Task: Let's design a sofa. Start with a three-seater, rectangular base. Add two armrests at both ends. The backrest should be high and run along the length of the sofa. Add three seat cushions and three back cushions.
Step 131:
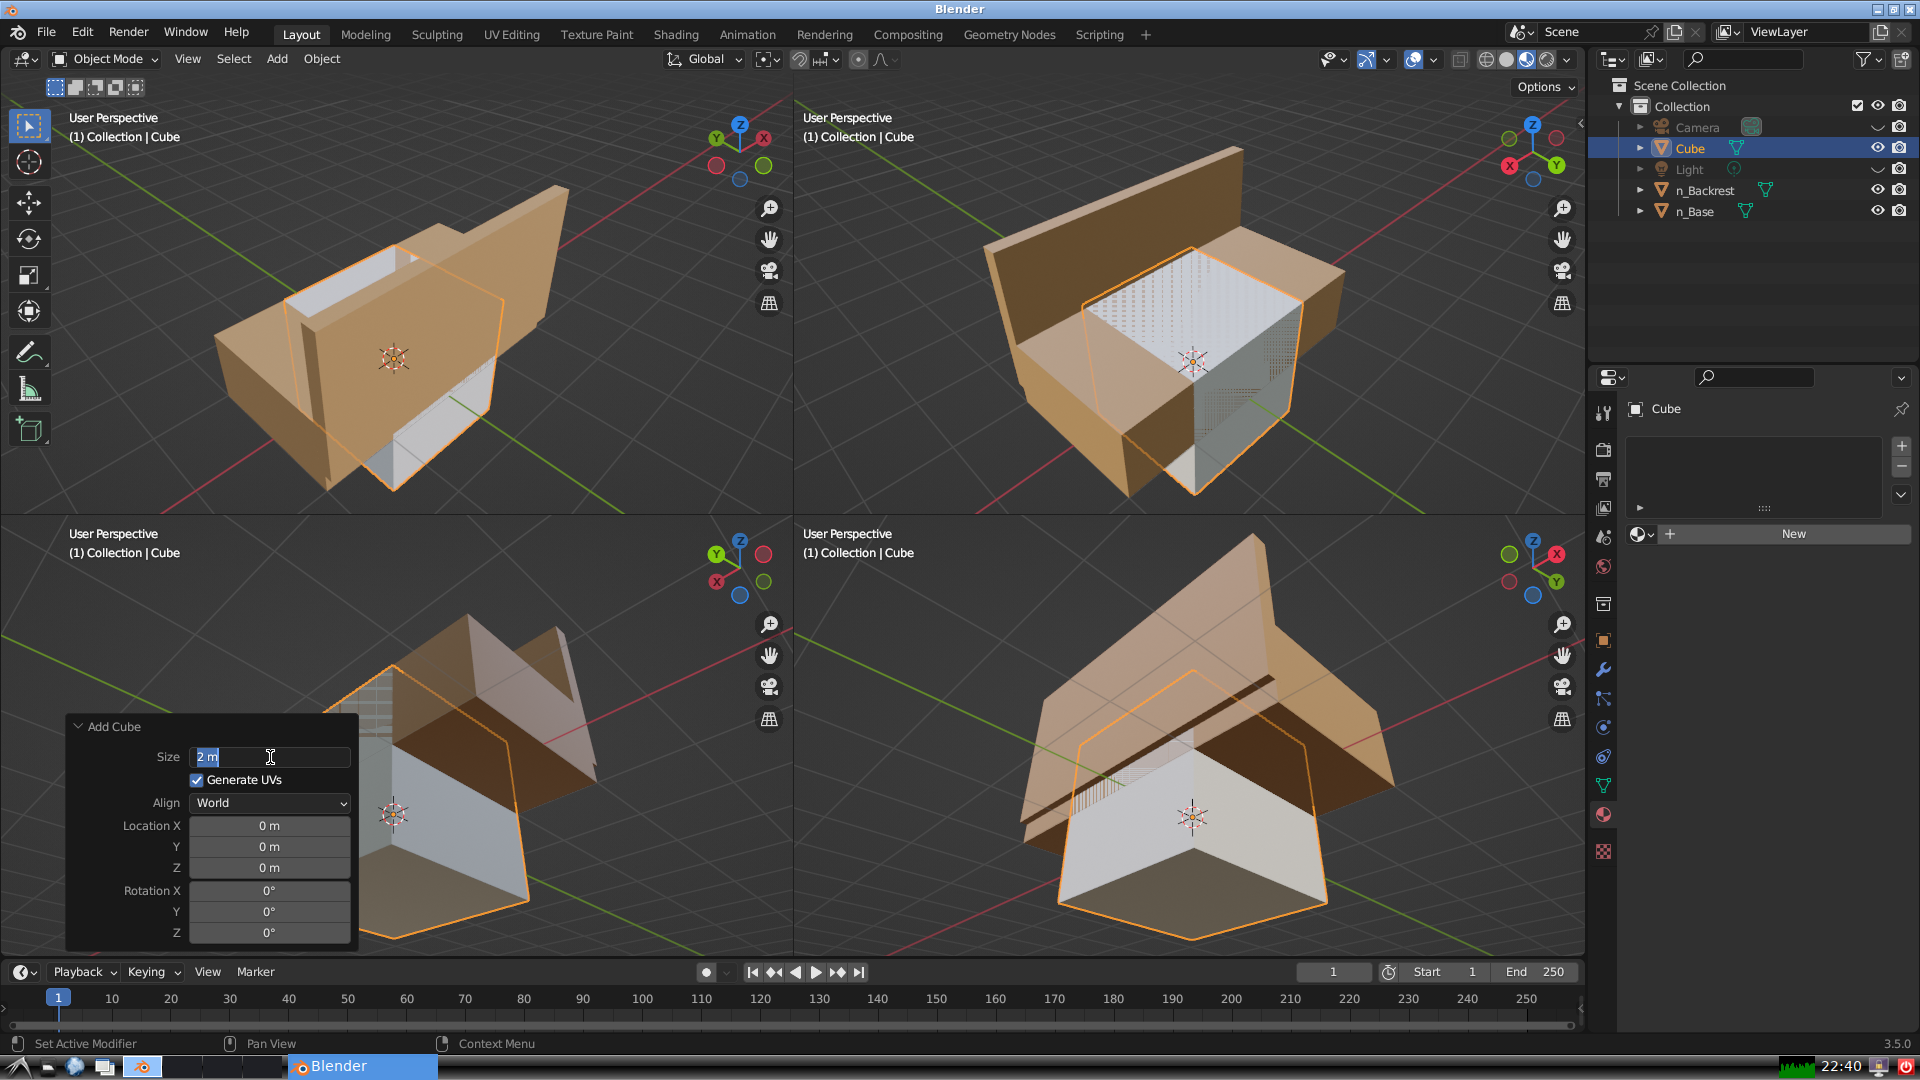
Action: input_text: 2